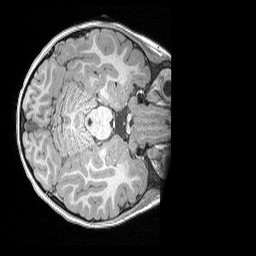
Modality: T1w
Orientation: axial
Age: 5
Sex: female
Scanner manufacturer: siemens
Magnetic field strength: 3 T
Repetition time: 2.53 s
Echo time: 0.00164 s